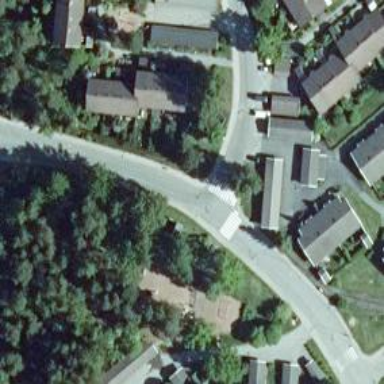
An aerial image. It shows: Uncontrolled road crossing.